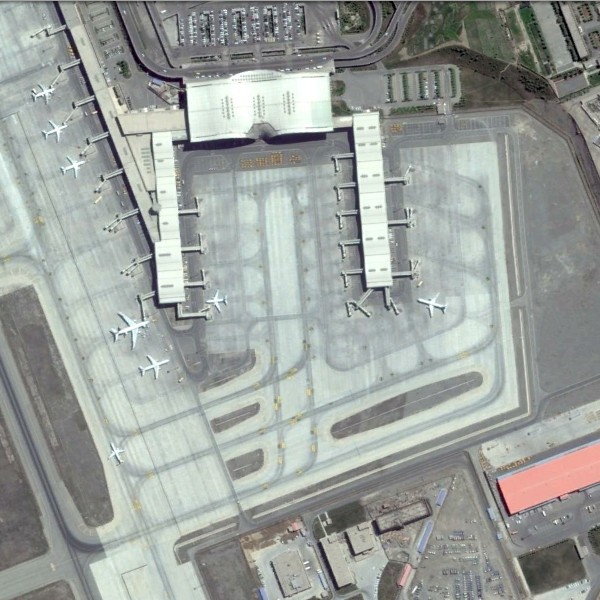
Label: Airport